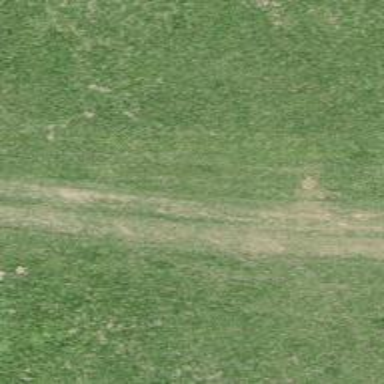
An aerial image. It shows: Track road with grass surface.